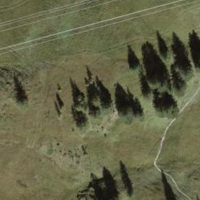
EUNIS habitat code: 26
Species observed at this site:
Parnassia palustris
Succisa pratensis